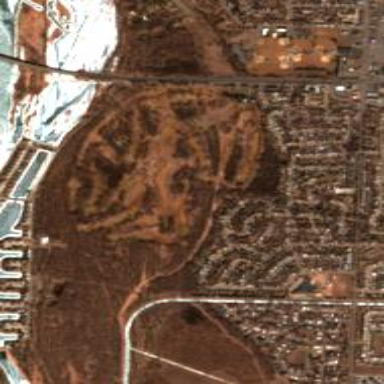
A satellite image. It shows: Golf course.